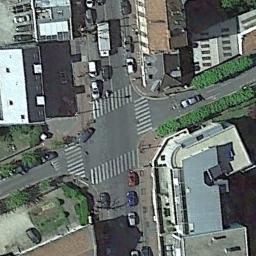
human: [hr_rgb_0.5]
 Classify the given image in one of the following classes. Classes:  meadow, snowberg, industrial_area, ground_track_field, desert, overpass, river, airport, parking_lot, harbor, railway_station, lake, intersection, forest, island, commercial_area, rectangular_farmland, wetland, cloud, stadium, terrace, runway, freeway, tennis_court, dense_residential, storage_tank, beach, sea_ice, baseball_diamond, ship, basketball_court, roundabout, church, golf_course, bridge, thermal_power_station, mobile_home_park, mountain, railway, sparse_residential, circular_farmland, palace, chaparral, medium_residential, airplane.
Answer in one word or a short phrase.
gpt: intersection